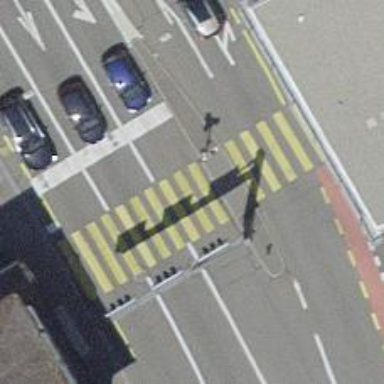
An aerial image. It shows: Road crossing with traffic signals and pedestrian island.